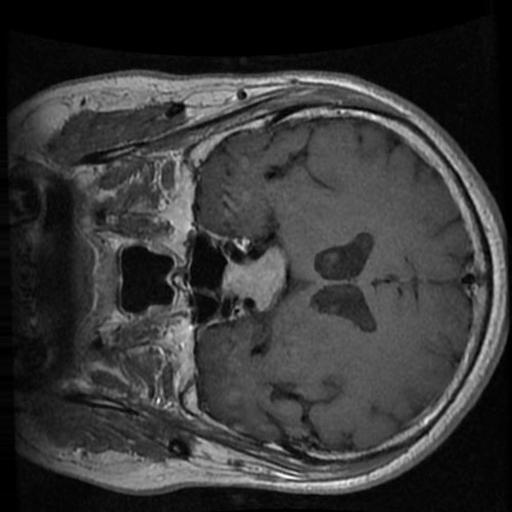
Label: brain_tumor